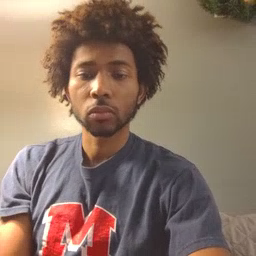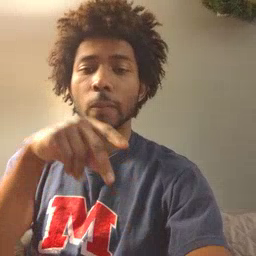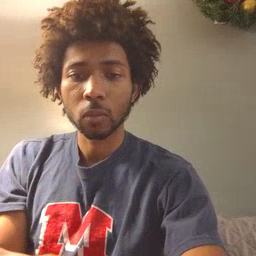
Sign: fall